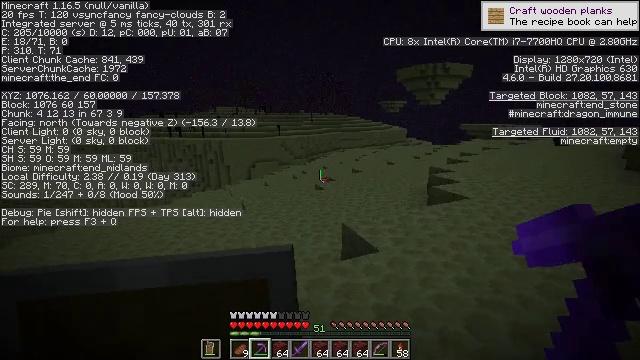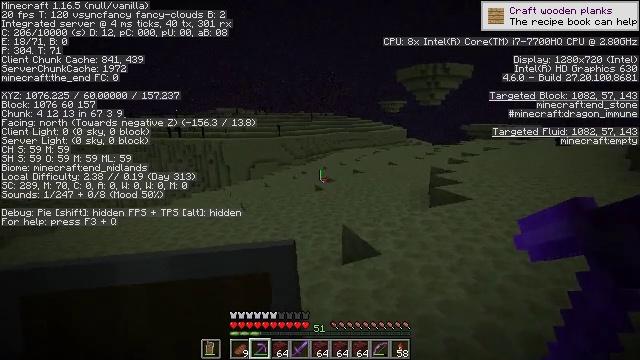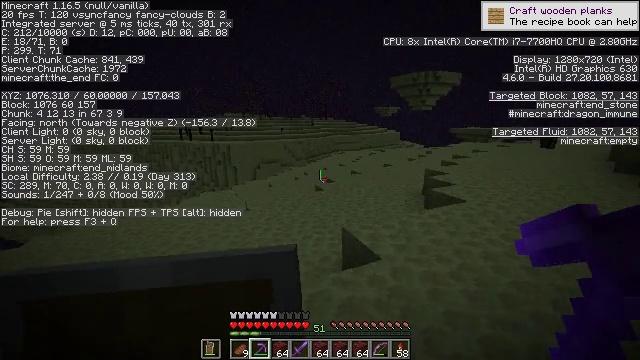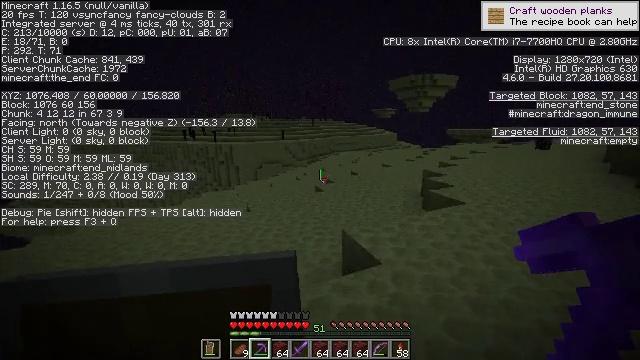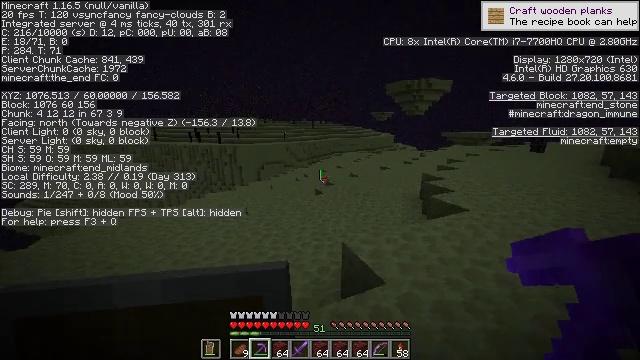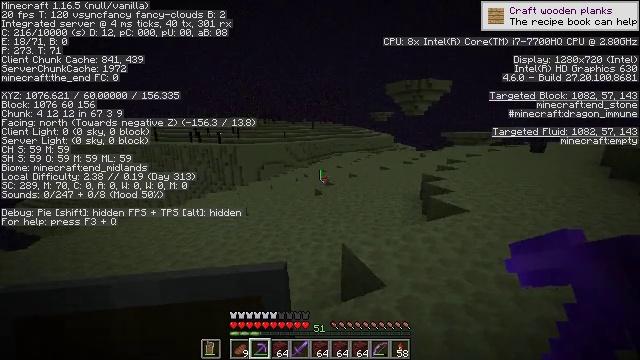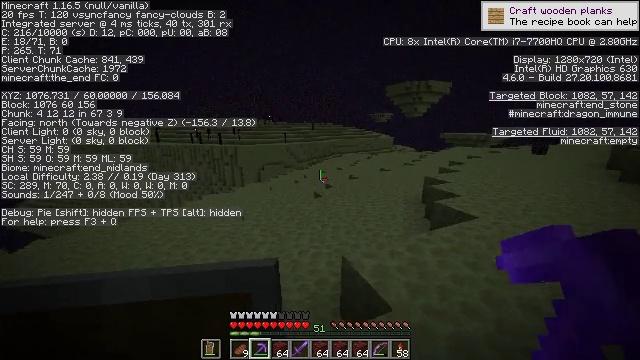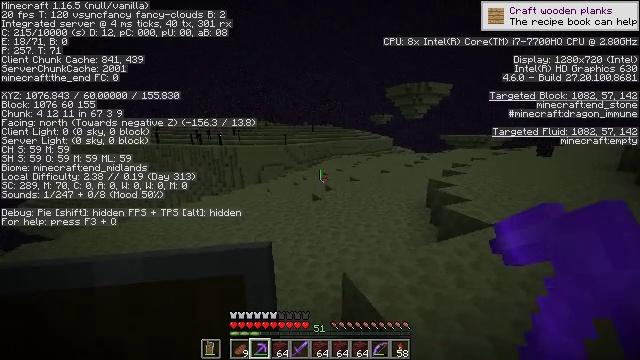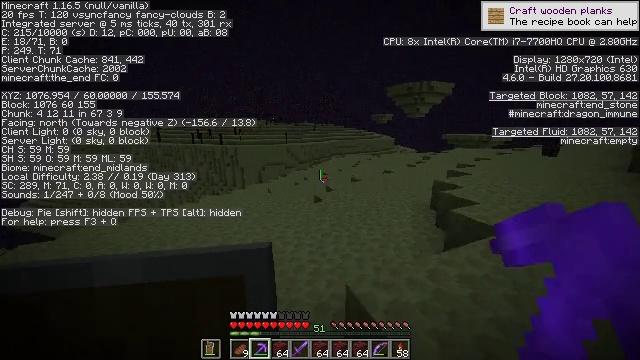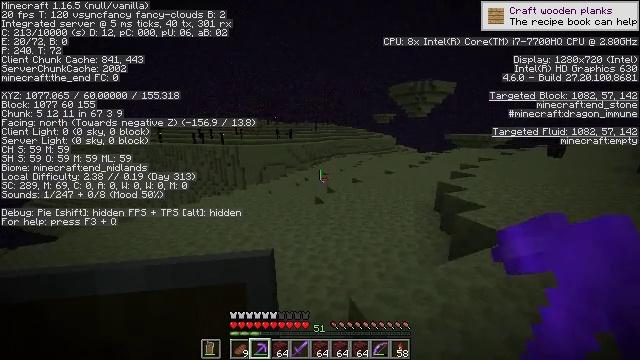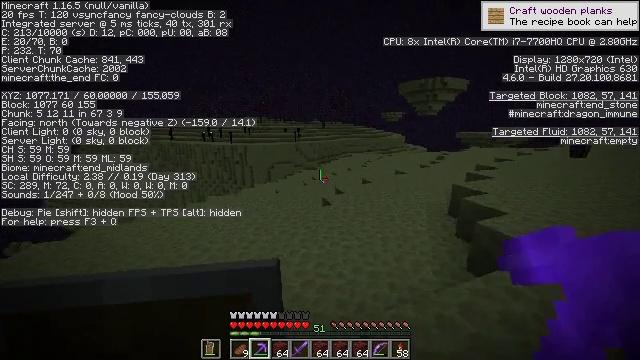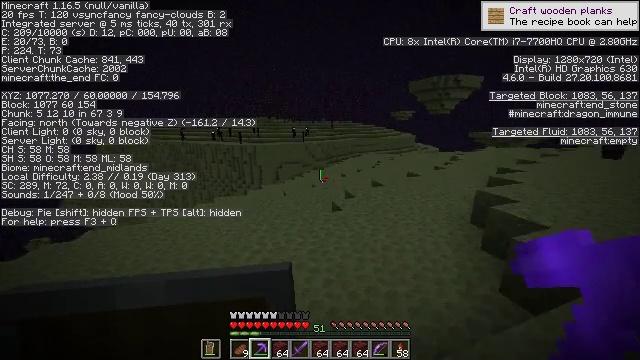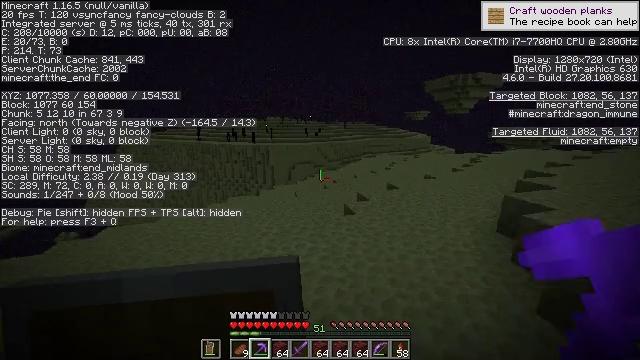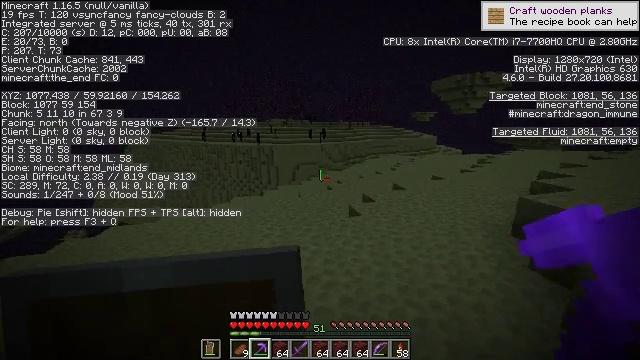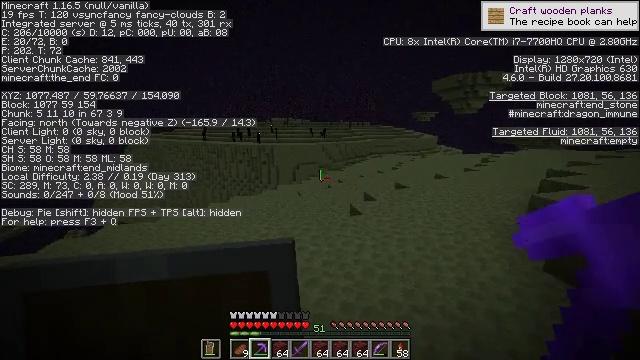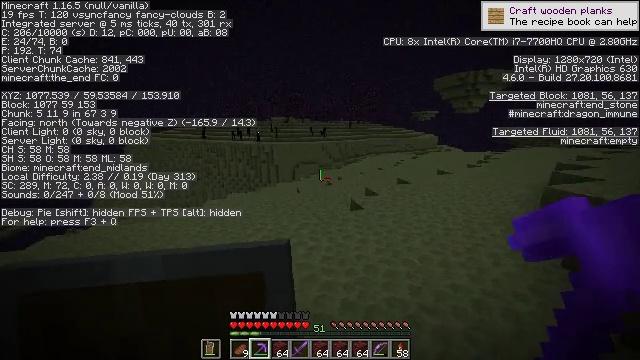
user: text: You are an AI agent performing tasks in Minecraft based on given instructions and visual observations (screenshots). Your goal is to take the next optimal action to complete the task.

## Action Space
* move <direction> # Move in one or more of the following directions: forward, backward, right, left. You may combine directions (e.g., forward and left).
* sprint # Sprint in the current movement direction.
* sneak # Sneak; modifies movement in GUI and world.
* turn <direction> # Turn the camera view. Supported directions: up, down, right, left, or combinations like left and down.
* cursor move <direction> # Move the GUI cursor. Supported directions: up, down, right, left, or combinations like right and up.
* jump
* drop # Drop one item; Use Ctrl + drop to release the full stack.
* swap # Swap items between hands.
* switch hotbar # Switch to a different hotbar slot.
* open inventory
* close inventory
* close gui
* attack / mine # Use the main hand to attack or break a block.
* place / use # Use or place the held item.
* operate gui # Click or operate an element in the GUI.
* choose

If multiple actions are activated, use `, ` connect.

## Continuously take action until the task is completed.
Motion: motion action
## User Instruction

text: Dig the end stone for building materials.
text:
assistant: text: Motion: move forward
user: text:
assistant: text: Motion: move forward
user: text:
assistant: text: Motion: move forward
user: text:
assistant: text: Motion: move forward
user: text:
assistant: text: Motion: move forward
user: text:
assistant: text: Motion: move forward
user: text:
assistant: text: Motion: move forward
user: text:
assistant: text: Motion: move forward
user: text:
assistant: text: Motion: move forward
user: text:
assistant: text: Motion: move forward, turn left
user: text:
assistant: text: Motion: move forward, turn left
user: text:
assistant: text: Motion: move forward, turn left
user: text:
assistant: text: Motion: move forward, turn left
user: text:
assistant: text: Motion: move forward
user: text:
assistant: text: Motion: move forward
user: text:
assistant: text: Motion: move forward
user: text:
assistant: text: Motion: move forward
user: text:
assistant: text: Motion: move forward
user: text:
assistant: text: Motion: move forward, turn right
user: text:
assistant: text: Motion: move forward, turn right
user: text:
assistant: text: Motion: move forward, turn right
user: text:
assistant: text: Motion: move forward, turn right
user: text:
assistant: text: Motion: move forward, turn right
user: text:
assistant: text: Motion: move forward
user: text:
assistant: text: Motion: move forward, jump
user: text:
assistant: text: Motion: move forward, jump
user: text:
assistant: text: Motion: move forward, jump
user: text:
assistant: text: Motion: move forward, jump
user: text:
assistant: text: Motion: move forward, jump
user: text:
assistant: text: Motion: move forward, jump